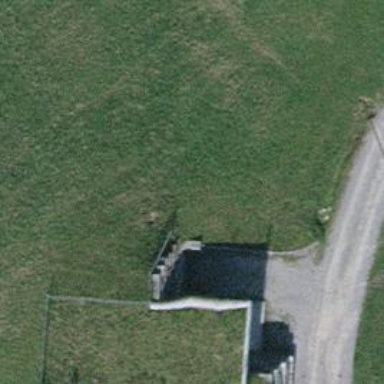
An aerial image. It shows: Wall barrier.